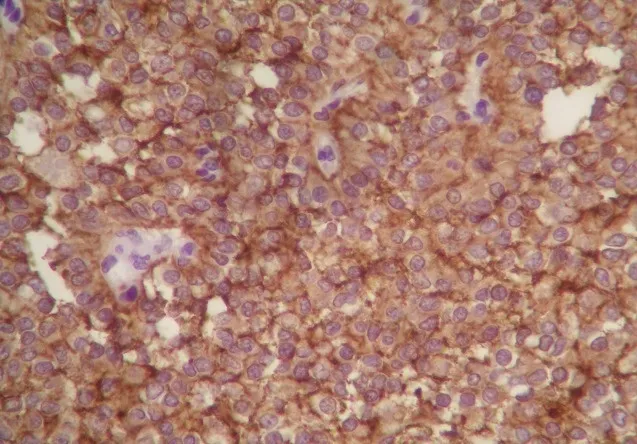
Neoplasic cells stained markedly with CD56 receptors (X 400).
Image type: pathology (immunostaining)